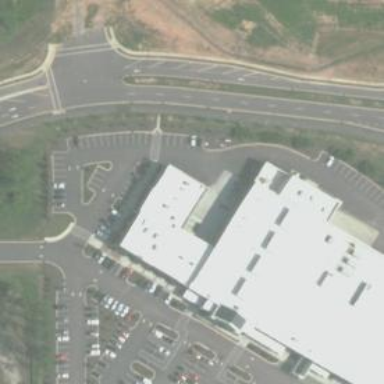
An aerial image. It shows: Retail building.